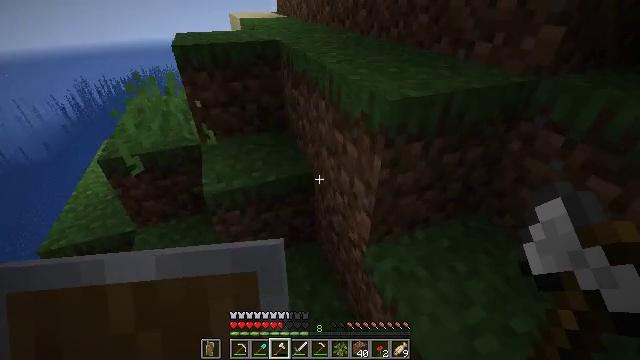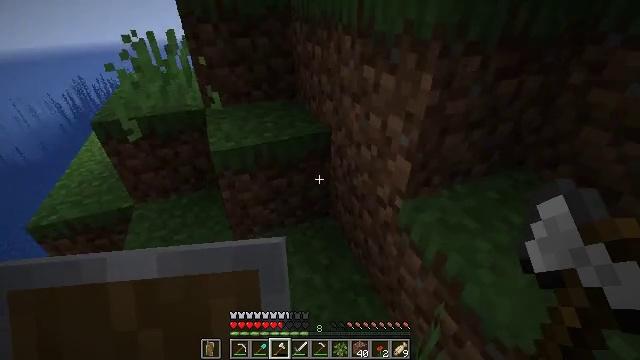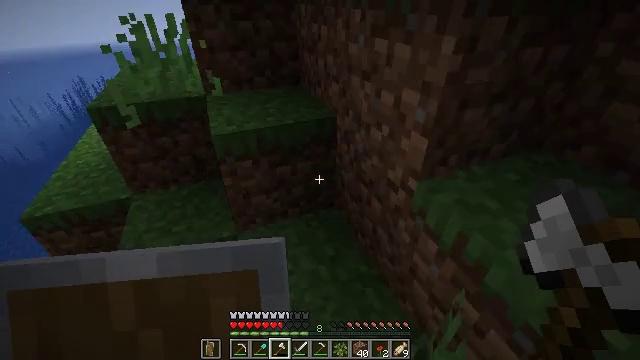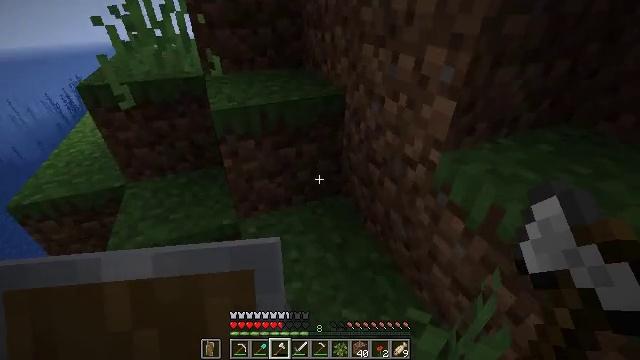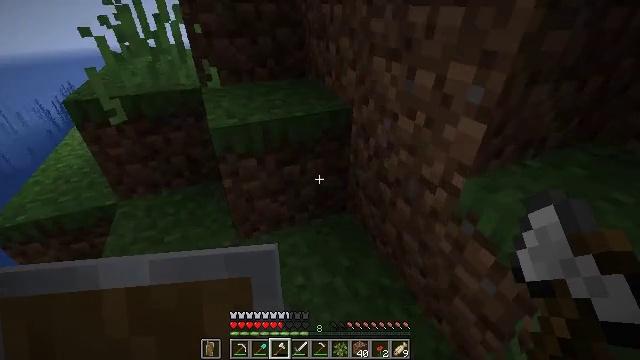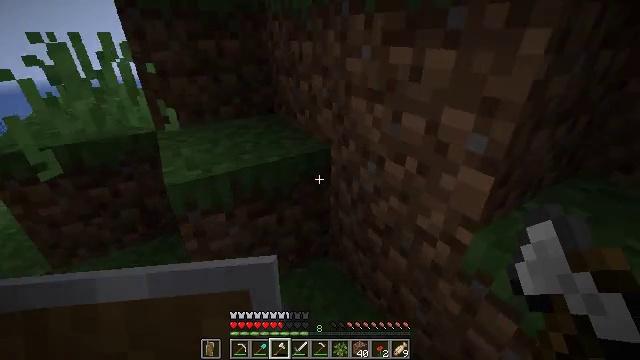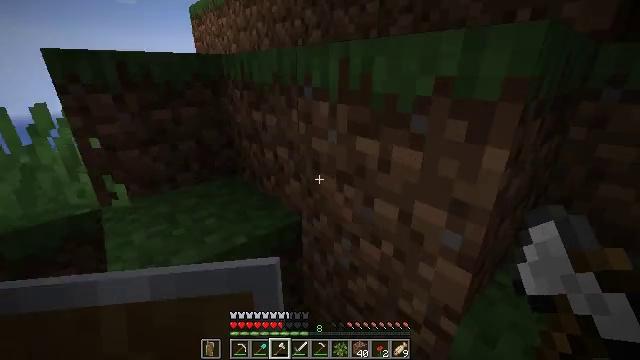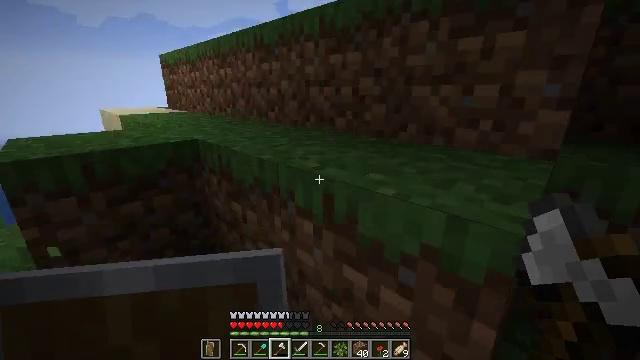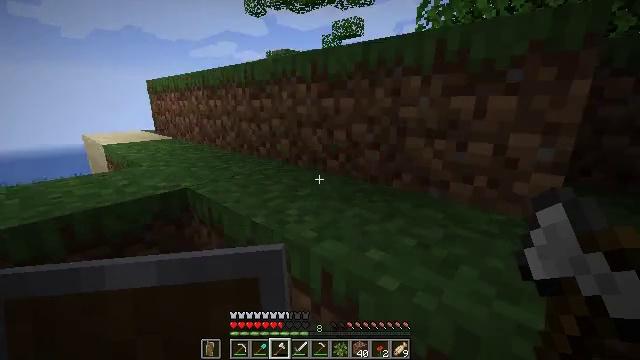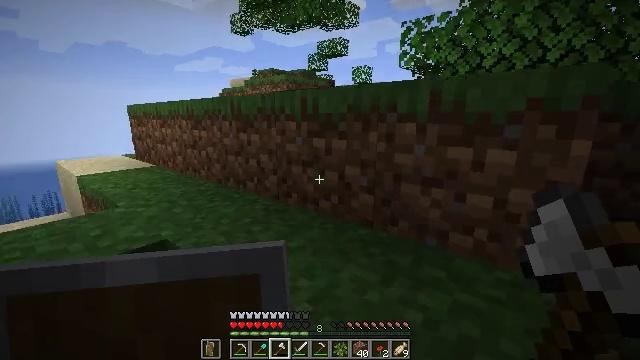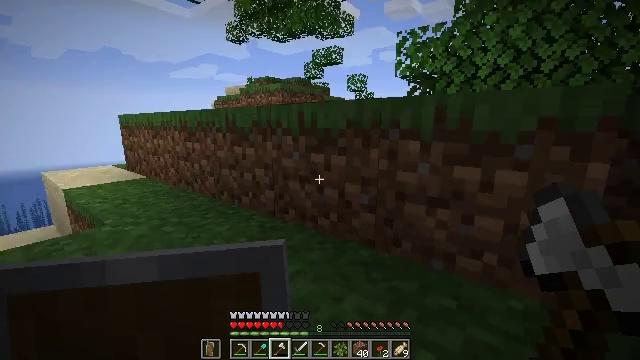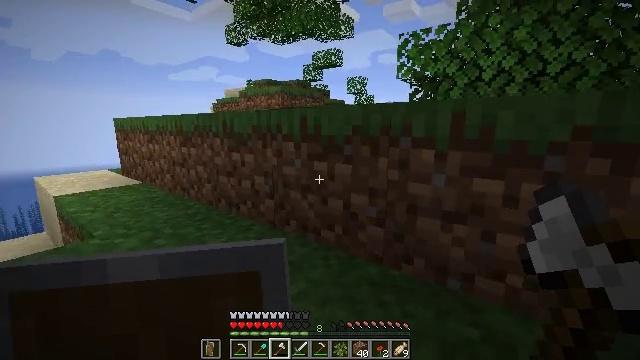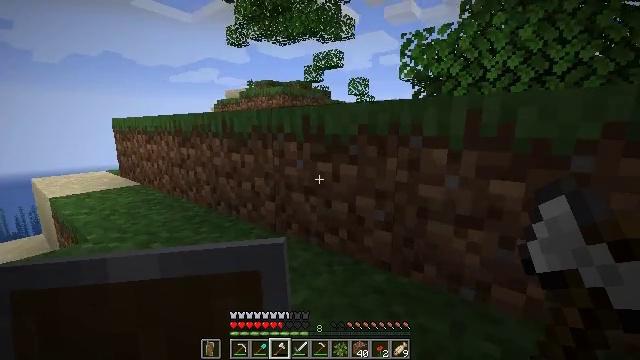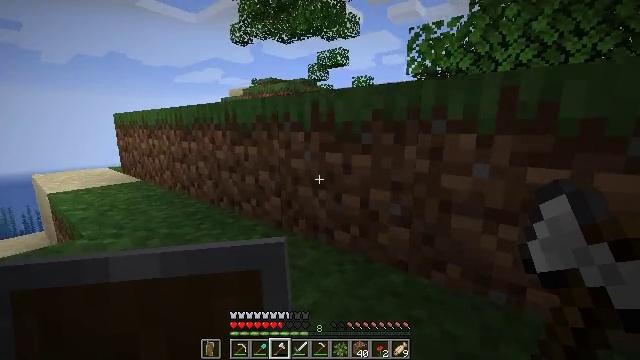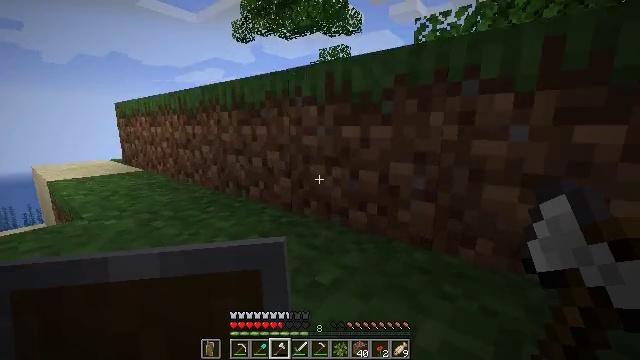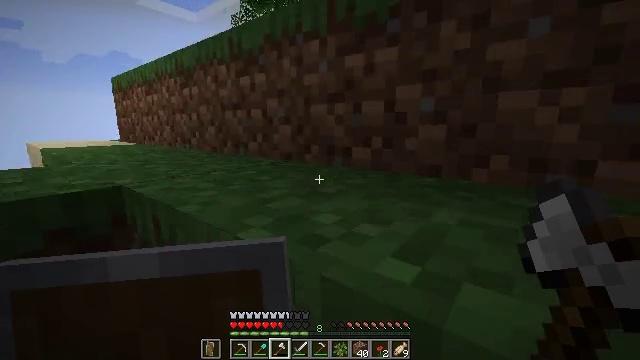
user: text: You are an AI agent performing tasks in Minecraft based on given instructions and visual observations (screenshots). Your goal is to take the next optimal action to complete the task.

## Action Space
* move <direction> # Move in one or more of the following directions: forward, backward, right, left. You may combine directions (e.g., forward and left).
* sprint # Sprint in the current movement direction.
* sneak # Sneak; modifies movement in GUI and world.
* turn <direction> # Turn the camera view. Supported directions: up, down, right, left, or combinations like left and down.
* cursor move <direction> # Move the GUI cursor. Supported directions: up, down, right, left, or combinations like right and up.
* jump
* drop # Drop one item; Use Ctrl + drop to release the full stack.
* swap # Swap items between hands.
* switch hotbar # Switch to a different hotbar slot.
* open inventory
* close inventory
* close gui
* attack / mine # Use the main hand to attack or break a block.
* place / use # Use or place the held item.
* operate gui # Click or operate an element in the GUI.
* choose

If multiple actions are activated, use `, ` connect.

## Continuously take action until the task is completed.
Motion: motion action
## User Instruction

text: Combat the bee.
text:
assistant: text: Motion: move forward
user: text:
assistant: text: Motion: move forward
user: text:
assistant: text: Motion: move forward
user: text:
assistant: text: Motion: move forward, turn right and up
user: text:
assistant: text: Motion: move forward, turn right and up
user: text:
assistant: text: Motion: move forward, turn right and up, jump
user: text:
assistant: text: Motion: move forward, turn right and up, jump
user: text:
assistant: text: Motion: move forward, turn right and up, jump
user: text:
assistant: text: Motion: move forward, turn right and up, jump
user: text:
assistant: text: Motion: move forward, turn right and up, jump
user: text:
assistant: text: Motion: move forward
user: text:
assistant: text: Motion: move forward
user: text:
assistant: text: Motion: move forward
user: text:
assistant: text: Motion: move forward
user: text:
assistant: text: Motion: move forward
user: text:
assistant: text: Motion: move forward, jump
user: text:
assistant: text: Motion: move forward, turn left, jump
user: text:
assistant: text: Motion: move forward, turn right, jump
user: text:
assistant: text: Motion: move forward, turn right, jump
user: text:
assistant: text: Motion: move forward, turn right, jump
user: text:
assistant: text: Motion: move forward, turn right
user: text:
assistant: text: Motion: move forward
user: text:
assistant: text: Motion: move forward
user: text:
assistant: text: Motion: move forward
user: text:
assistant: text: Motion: move forward, jump
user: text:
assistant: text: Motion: move forward, jump
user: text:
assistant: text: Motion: move forward, jump
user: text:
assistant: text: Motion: move forward, jump
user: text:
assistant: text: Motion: move forward, jump
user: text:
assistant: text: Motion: move forward